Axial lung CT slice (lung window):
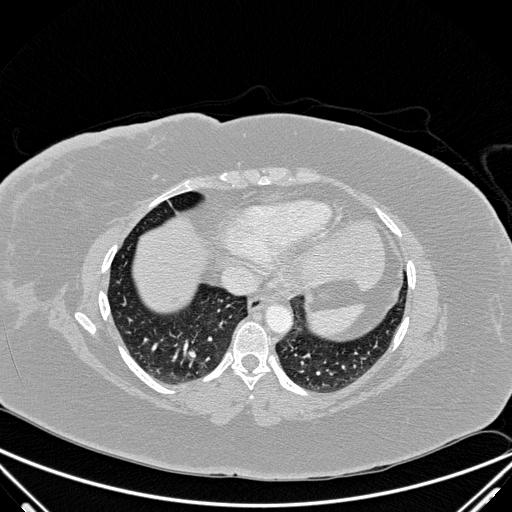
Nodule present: no